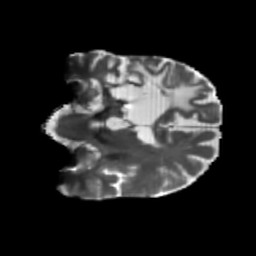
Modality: T2w
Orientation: coronal
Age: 57
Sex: male
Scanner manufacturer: siemens
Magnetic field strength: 3 T
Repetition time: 5.47 s
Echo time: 0.0854 s